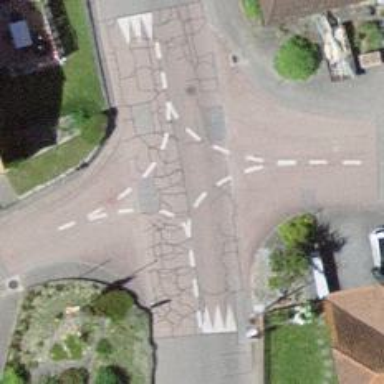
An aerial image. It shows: Traffic hump for calming the traffic.